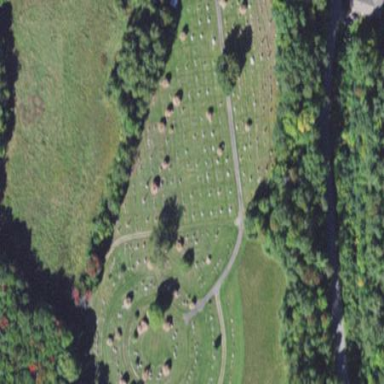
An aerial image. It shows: Cemetery with graves.